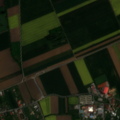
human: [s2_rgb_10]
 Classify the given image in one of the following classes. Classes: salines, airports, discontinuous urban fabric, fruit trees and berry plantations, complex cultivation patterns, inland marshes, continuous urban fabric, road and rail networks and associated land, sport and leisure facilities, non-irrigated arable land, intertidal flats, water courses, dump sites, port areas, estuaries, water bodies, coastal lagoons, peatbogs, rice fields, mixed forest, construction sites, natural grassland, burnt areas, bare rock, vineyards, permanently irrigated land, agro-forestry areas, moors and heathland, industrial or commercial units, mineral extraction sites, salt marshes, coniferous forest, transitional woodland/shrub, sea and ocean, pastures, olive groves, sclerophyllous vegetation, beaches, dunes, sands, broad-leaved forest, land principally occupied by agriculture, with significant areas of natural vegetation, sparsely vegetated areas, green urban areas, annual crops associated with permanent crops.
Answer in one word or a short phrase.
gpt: discontinuous urban fabric, non-irrigated arable land, complex cultivation patterns, land principally occupied by agriculture, with significant areas of natural vegetation